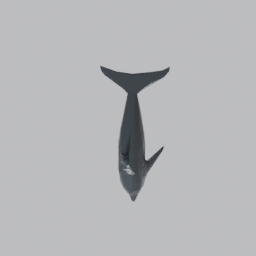
Label: animals